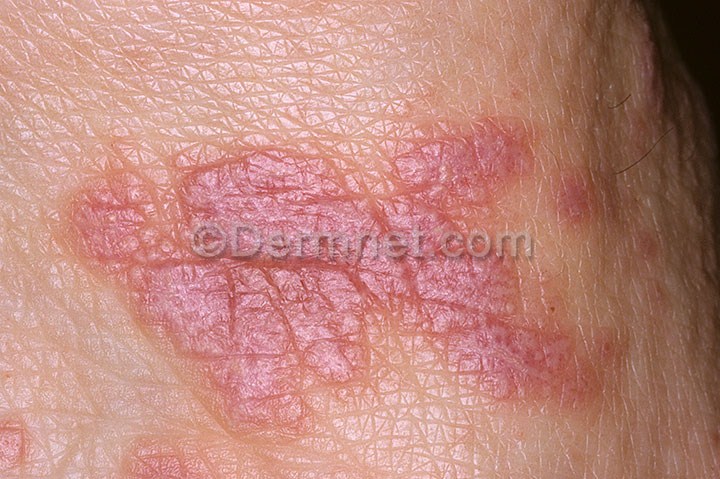
Disease: Nail Fungus and other Nail Disease